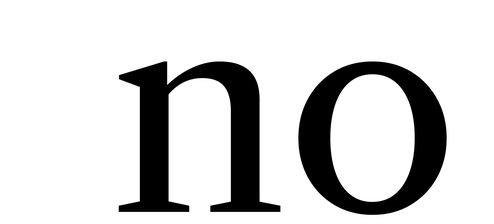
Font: LibreCaslonText_Regular